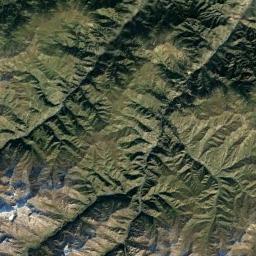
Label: mountain